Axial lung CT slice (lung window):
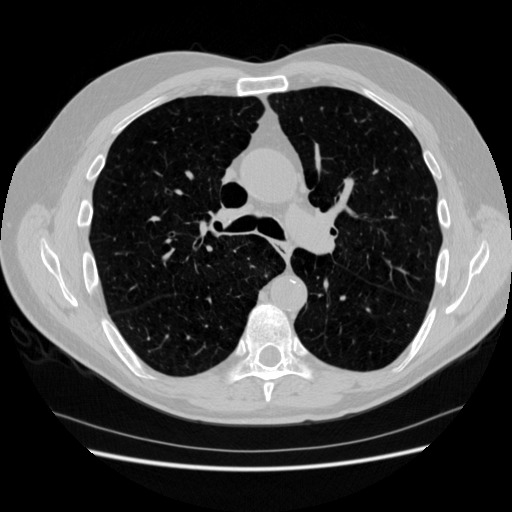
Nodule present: no